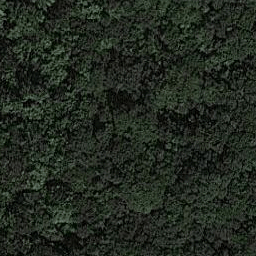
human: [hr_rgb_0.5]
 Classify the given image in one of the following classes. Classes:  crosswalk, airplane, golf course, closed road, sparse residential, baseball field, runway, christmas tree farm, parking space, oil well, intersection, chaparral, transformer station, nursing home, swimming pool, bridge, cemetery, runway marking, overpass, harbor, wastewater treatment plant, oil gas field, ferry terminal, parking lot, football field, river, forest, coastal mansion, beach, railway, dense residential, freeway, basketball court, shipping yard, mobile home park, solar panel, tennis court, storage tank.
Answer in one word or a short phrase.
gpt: forest